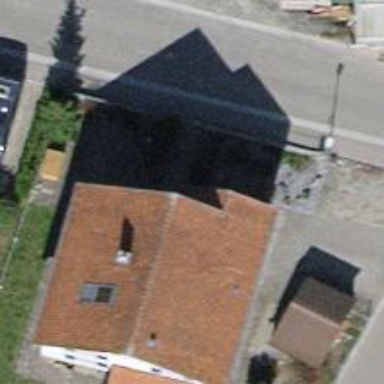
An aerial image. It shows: Detached building with gabled roof.